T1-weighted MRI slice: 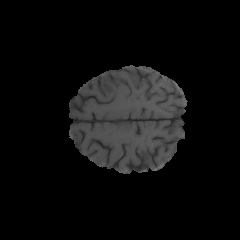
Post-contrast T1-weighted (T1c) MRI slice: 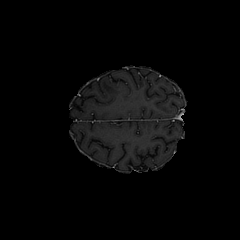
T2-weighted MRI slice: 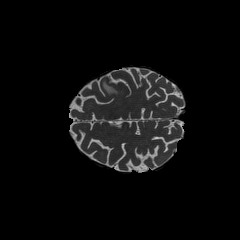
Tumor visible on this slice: yes